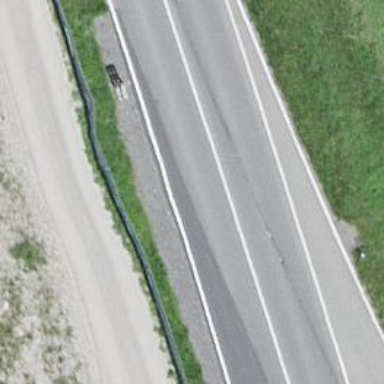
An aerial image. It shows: Asphalt road classified as primary highway.